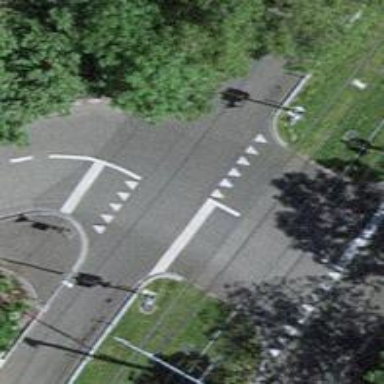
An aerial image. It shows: Unmarked road crossing.